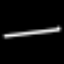
Label: line